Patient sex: M
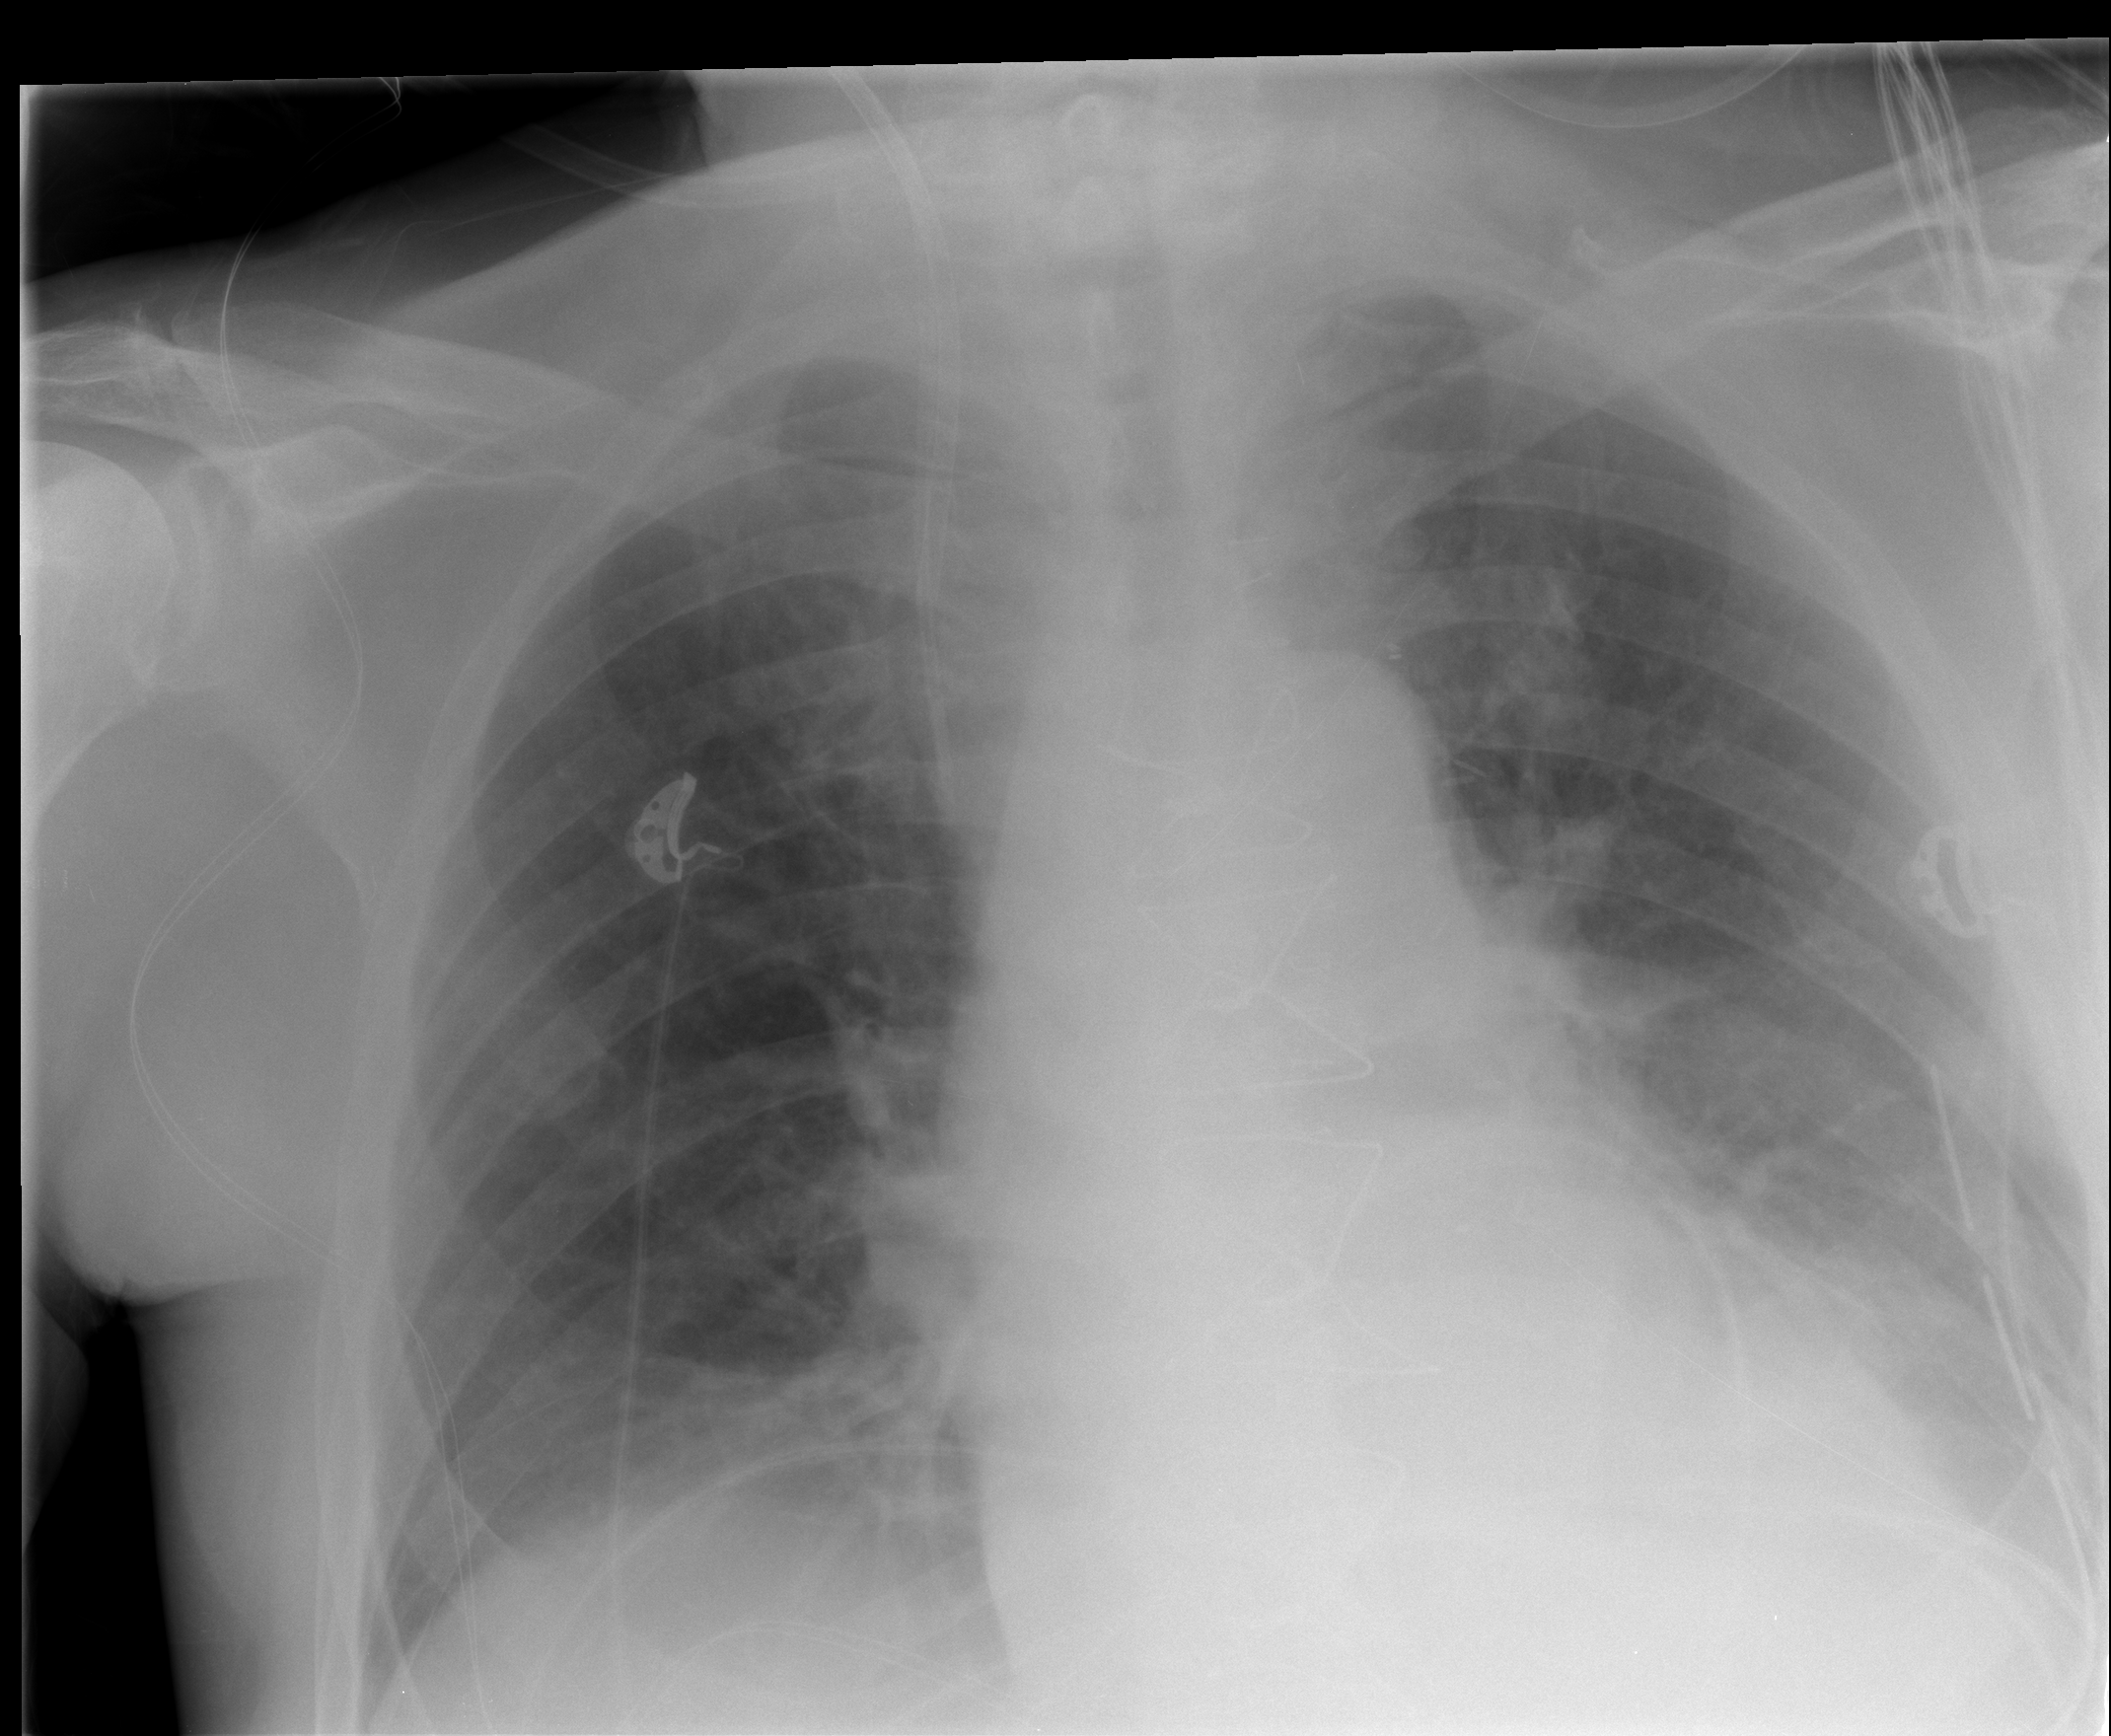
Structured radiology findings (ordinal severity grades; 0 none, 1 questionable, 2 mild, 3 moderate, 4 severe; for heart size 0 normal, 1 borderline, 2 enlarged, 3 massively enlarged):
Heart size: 1
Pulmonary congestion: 0
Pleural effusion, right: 0
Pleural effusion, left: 2
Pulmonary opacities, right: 0
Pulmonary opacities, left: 0
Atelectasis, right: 0
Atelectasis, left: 0